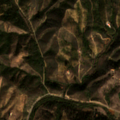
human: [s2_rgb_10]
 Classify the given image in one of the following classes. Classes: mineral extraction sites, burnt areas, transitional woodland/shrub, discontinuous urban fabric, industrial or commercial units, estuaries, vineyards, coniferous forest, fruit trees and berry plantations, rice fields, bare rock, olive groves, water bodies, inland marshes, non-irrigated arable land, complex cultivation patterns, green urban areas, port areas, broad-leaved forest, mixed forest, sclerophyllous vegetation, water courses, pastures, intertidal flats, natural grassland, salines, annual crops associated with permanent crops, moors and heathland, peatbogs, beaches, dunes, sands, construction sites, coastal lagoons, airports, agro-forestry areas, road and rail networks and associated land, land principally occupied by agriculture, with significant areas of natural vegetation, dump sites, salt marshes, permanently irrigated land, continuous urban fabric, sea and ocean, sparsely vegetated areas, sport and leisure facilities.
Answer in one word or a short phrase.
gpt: complex cultivation patterns, broad-leaved forest, sclerophyllous vegetation, transitional woodland/shrub